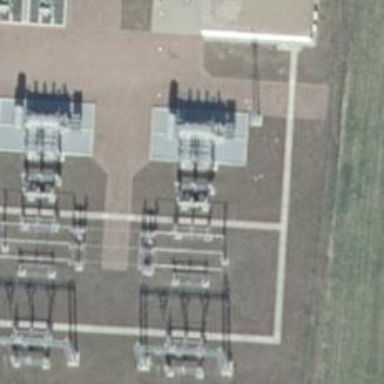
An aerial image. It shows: Switch for power supply.